Question: I want to the results of my benchmarks. I compare two virtual machines with each other
and have data of the following form:
BENCHMARK VM1_TIME VM1_ERROR VM2_TIME VM2_ERROR
I want to generate a barchart diagram from this data which should look like this:

Could somebody provide the code how to do this?
I know this kind of request is unbeloved, but I really need this and googled for something
like 2 hours, without a satisfactoring result.
Thanks in advance,
Sven
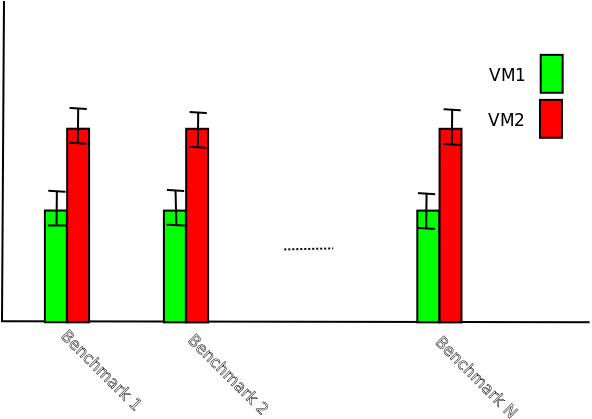
Answer: I had the same problem once.
Here is the code from the gpl file which should lead to the desired result:
if this does not work for you check out <URL> link to "pastebin.com".
best regards